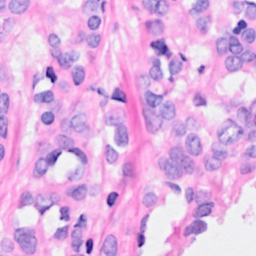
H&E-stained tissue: Breast